A time-domain vibration trace from a rotating-machine test bench is shown. Determine the machine's mechanical condition. Answer with exactly one of: normal, misalignment, unbalance, looseness.
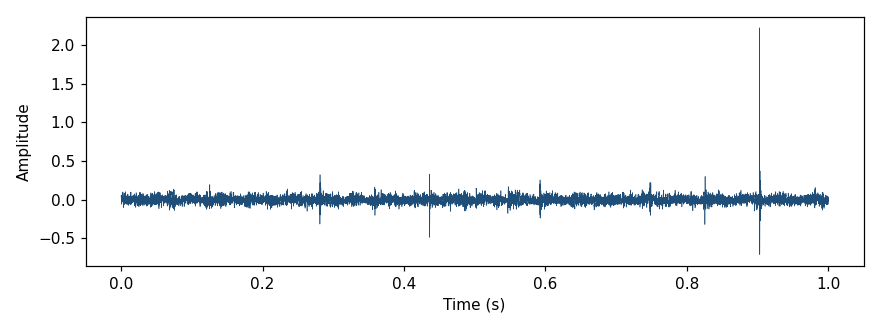
Answer: unbalance